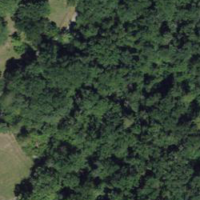
EUNIS habitat code: 41
Species observed at this site:
Salvia glutinosa
Melica nutans